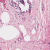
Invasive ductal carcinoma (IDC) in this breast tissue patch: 0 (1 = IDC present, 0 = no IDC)